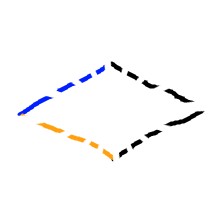
Shape: rhombus